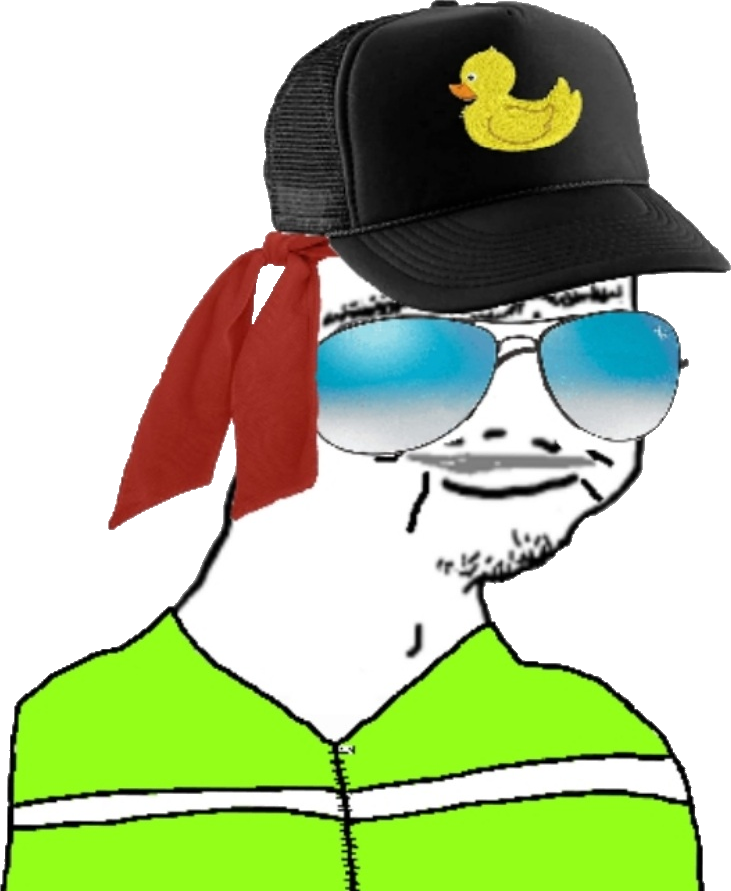
Label: 5_Boomer